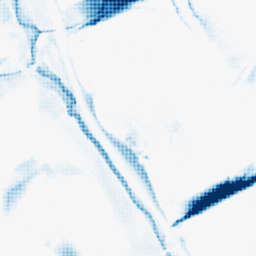
Category: morphological
Decomposition family: morphological_diamond
Decomposition parameters: operation: closing
radius: 20
Upsampling method: sinc_hamming
Upsampling parameters: scale: 4
kernel_size: 4
Upsampling scale: 4